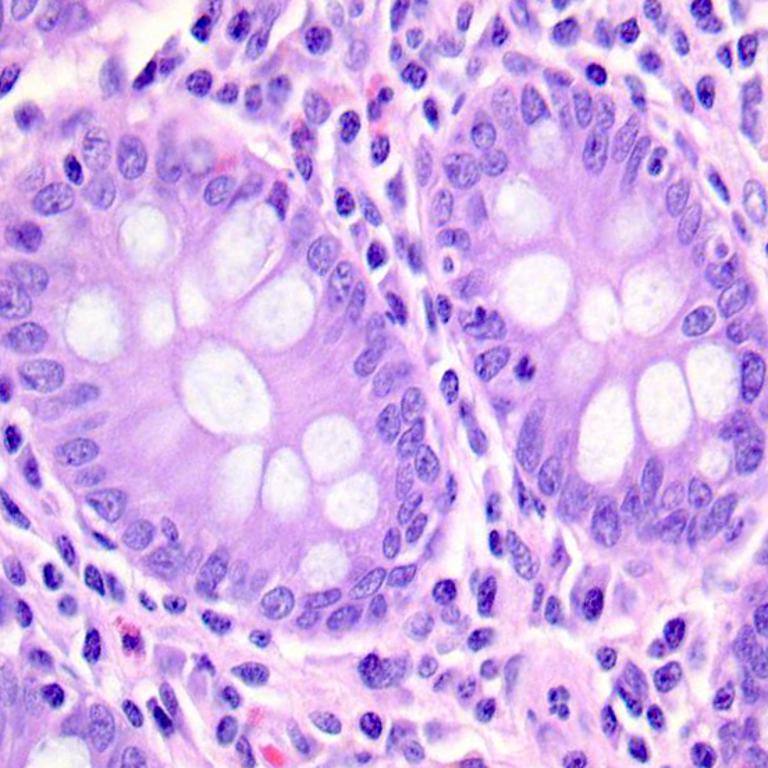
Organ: colon
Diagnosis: benign